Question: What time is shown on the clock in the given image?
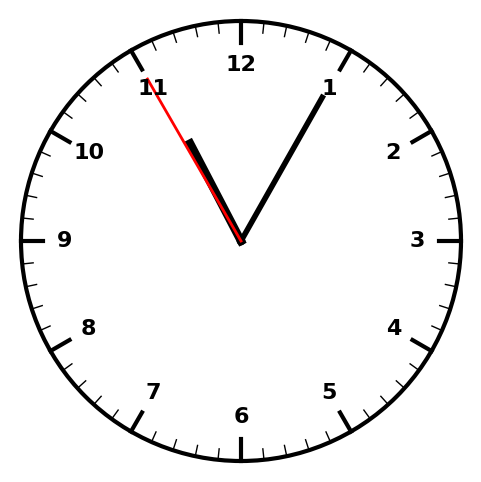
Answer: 11:04:55